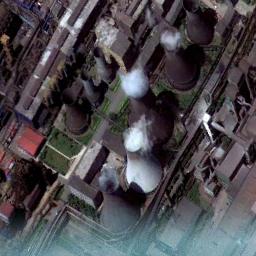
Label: thermal_power_station